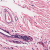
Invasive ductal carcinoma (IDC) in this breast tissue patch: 0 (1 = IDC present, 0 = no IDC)